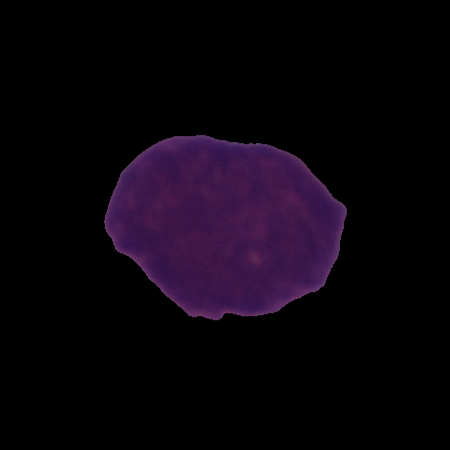
Label: cancer